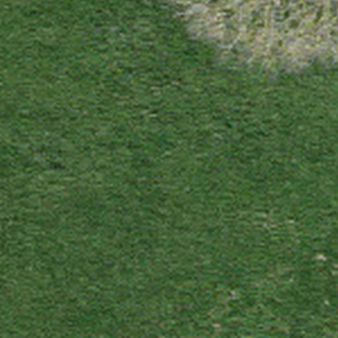
Label: other